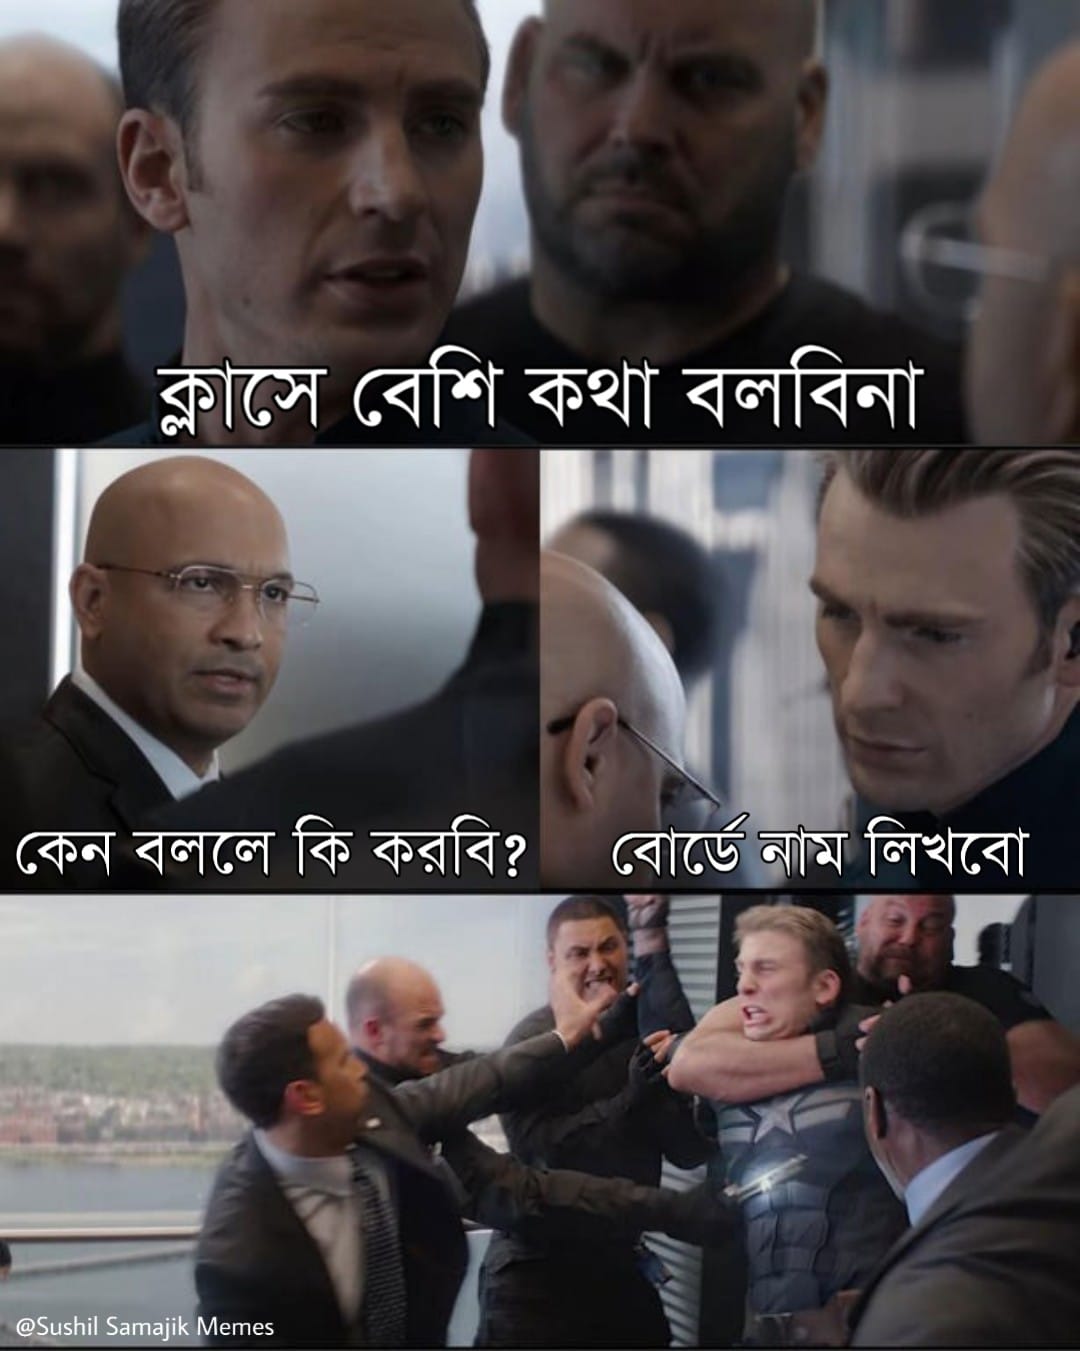
Caption: ক্লাসে বেশি কথা বলবিনা    কেন বললে কি করবি ?     বোর্ডে নাম লিখবো
Label: non-hate